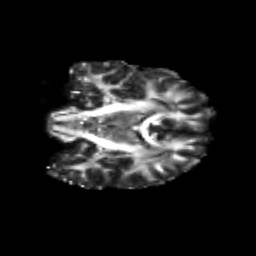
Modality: FA
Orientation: coronal
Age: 26
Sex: female
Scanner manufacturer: siemens
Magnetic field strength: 3 T
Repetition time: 3.5 s
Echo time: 0.125 s